Field crop: tomato
Growth stage: 1
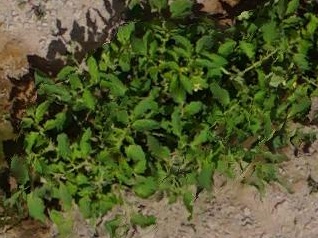
Species: tomato